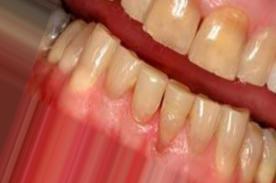
Condition: Tooth Discoloration